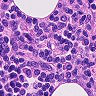
Metastatic tissue present: no